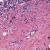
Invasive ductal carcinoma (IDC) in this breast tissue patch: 1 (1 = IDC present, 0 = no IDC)